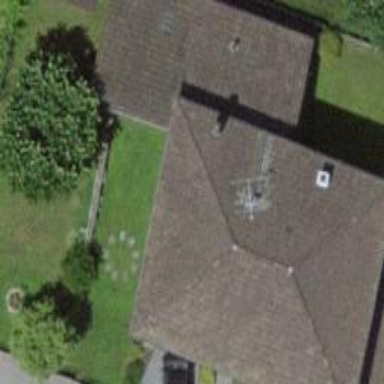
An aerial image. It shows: Building with hipped roof.